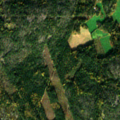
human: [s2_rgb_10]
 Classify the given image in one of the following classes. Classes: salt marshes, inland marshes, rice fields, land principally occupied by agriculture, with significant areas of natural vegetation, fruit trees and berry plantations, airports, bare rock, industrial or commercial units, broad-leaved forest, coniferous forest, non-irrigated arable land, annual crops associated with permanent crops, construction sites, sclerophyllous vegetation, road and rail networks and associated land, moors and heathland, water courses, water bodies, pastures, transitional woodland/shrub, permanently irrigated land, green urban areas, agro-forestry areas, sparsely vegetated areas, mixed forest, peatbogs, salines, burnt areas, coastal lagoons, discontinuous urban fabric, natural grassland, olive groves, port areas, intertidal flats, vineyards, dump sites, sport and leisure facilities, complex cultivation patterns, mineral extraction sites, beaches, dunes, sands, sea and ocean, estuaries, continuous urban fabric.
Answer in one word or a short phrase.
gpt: land principally occupied by agriculture, with significant areas of natural vegetation, mixed forest, transitional woodland/shrub